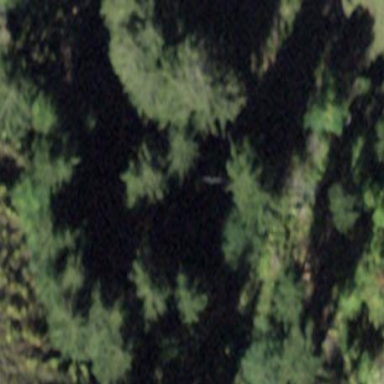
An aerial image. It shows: Forest area.